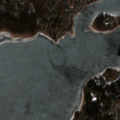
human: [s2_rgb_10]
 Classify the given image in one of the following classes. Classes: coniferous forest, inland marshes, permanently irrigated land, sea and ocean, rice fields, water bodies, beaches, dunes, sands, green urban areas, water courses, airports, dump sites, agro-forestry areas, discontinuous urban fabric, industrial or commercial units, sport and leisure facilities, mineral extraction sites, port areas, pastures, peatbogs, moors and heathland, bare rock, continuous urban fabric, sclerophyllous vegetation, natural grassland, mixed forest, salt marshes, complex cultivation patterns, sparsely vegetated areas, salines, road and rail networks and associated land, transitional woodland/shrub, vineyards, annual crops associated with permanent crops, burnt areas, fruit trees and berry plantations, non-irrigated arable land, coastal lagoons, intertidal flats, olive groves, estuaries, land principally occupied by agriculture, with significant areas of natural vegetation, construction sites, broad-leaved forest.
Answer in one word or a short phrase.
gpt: discontinuous urban fabric, coniferous forest, mixed forest, sea and ocean